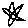
Label: star